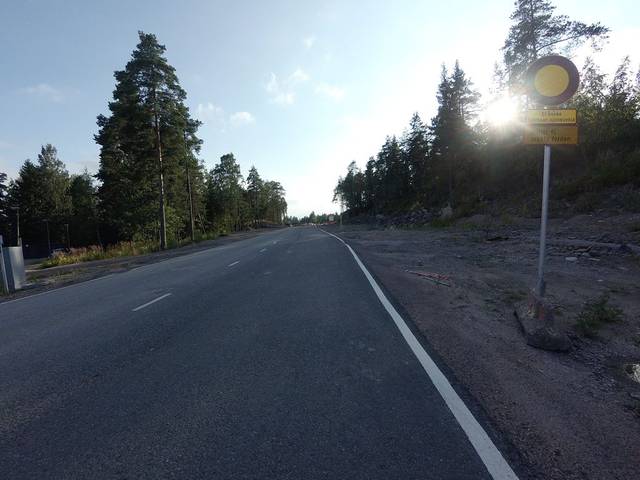
Region: Finland
Coordinates: 60.156, 24.662